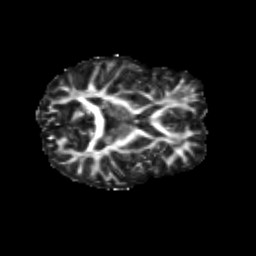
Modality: FA
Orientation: axial
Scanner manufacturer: siemens
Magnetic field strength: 3 T
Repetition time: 9.2 s
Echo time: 0.084 s